Question: I am developing a brick game here is the code
'''
public class Sprite {
private static final int NO_COLUMNS = 12;
Bitmap bmp,bar,brick,scalebit;
GameView gameview;
int x,speedx=0,speedy=0;
int no_bricksperline;
private int currentFrame=0;
private int width;
private int height;
int brwidth;
int brheight;
int init=0;
float tempwidth;
String[][] bricks;
GameThread thread;
private int y;
Paint paint=new Paint();
private int barx;
private int bary;
@SuppressLint("FloatMath")
public Sprite(GameView gameview,GameThread thread,Bitmap bmp,Bitmap bar,Bitmap brick)
{
this.gameview=gameview;
this.bmp=bmp;
this.bar=bar;
this.brick=brick;
this.thread=thread;
this.no_bricksperline=gameview.getWidth()/brick.getWidth()-2;
bricks=new String[no_bricksperline][4];
brwidth=brick.getWidth();
brheight=brick.getHeight();
paint.setColor(Color.BLACK);
for (int i = 0; i < no_bricksperline; ++i)
for (int j = 0; j < 4; ++j)
bricks[i][j] = "B";
String strwidth=String.valueOf(((float)(bmp.getWidth())/NO_COLUMNS));
if(strwidth.contains("."))
{
scalebit=Bitmap.createScaledBitmap(bmp, (int)(Math.ceil(((float)bmp.getWidth())/NO_COLUMNS))*NO_COLUMNS, bmp.getHeight(), true);
}
else
{
scalebit=bmp;
}
this.width=scalebit.getWidth()/NO_COLUMNS;
this.bary=gameview.getHeight()-100;
this.height=scalebit.getHeight();
Random random=new Random();
x = random.nextInt(gameview.getWidth() - width);
y = random.nextInt(gameview.getHeight() - height)-100;
if(y<=100)
{
y=120;
}
speedx=random.nextInt(10)-5;
speedy=random.nextInt(10)-5;
}
public void update()
{
if(x>gameview.getWidth()-width-speedx || x+speedx<0)
{
speedx=-speedx;
}
if(y>gameview.getHeight()-height-speedy || y+speedy<0)
{
speedy=-speedy;
}
if(y+height >= bary-bar.getHeight()) {
if((x+width>barx-bar.getWidth()/2 && barx>x) || (x<barx+bar.getWidth()/2 && x>barx)) {
speedy=-speedy;
}
}
if(y>0 && y<=(5*brheight) && init==1)
{
if(x!=0){
int x1=x;
int y1=y;
if(x1>(no_bricksperline+1)*brwidth)
{
x1=(no_bricksperline)*brwidth;
}
if(x1<=brwidth)
{
x1=brwidth;
}
if(y1<=brheight)
{
y1=brheight;
}
if(y1>=(4*brheight) && y1<=(5*brheight))
{
y1=4*brheight;
}
int posi=(int)Math.floor(x1/brwidth)-1;
int posj=(int)Math.floor(y1/brheight)-1;
if(bricks[posi][posj]=="B")
{
bricks[posi][posj]="K";
speedy=-speedy;
}
}
}
if(y+height>bary+bar.getHeight())
{
}
x=x+speedx;
y=y+speedy;
currentFrame=++currentFrame%NO_COLUMNS;
}
@SuppressLint("DrawAllocation")
public void onDraw(Canvas canvas)
{
checkFinish();
update();
for (int i = 0; i < no_bricksperline; ++i){
for (int j = 0; j < 4; ++j) {
// ourHolder.lockCanvas();
if (bricks[i][j].contains("B"))
canvas.drawBitmap(brick, (i+1)*brick.getWidth(),(j+1)*brick.getHeight(),
null);
init=1;
}
}
int srcX=currentFrame*width;
int srcY=0;
Rect src=new Rect(srcX, srcY, srcX+width, srcY+height);
Rect dest=new Rect(x,y,x+width,y+width);
canvas.drawBitmap(scalebit,src,dest,null);
canvas.drawBitmap(bar, barx-bar.getWidth()/2, bary-bar.getHeight(),null);
}
private void checkFinish() {
int totalbricks=0;
for (int i = 0; i < no_bricksperline; ++i){
for (int j = 0; j < 4; ++j){
if(bricks[i][j] == "K"){
totalbricks++;
}
}
}
if(totalbricks==(no_bricksperline*4))
{
thread.setRunning(false);}
}
public void onTouch(MotionEvent event) {
barx= (int) event.getX();
}
}
'''
the problem is bricks are displaying
When I use the brick image directly their are pixlated and also only 2 bricks are displaying. So I have write a logic to display min no of bricks
I have used some logic in my code
here is the code
'''
String strwidth=String.valueOf(((float)(bmp.getWidth())/NO_COLUMNS));
if(strwidth.contains("."))
{
scalebit=Bitmap.createScaledBitmap(bmp, (int)(Math.ceil(((float)bmp.getWidth())/NO_COLUMNS))*NO_COLUMNS, bmp.getHeight(), true);
}
else
{
scalebit=bmp;
}
'''
but there is a gap between walls and bricks. How can I make the bricks to occupy the entire screen.
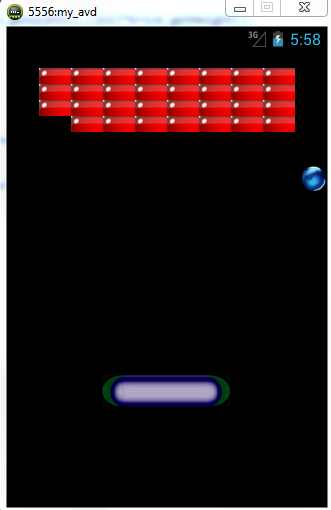
Answer: use this
'''
this.no_bricksperline=gameview.getWidth()/brick.getWidth();
'''
instead of
'''
this.no_bricksperline=gameview.getWidth()/brick.getWidth()-2;
'''